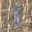
Label: 1